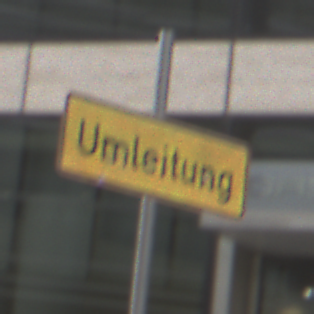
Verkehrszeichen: Umleitungsankuendigung
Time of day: Midday
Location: Outdoor (Urban)
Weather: Overcast
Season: NotSpecified
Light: Natural